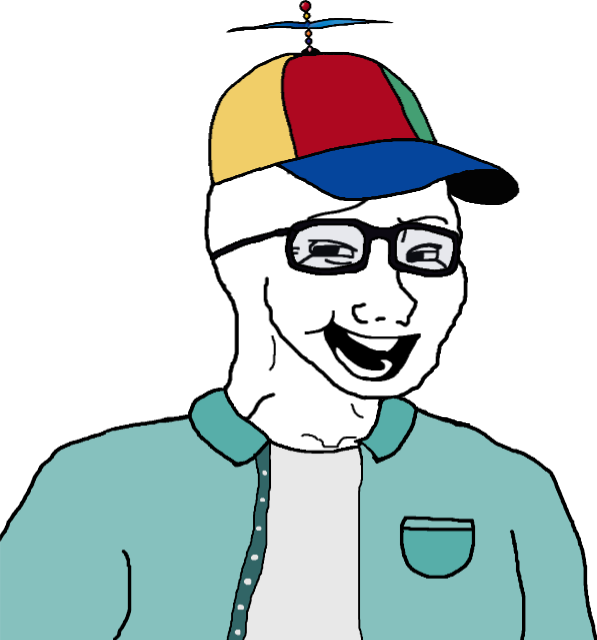
Label: 5_Bloomer